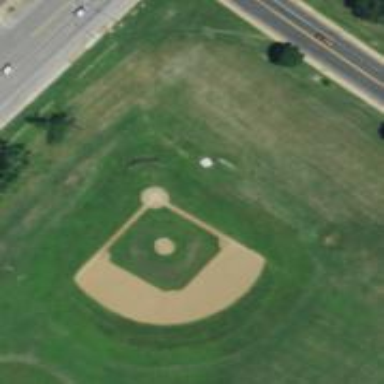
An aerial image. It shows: Baseball pitch for leisure land activities.